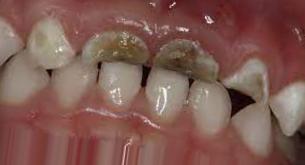
Condition: Caries